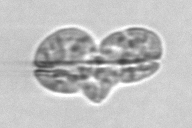
Label: Karenia